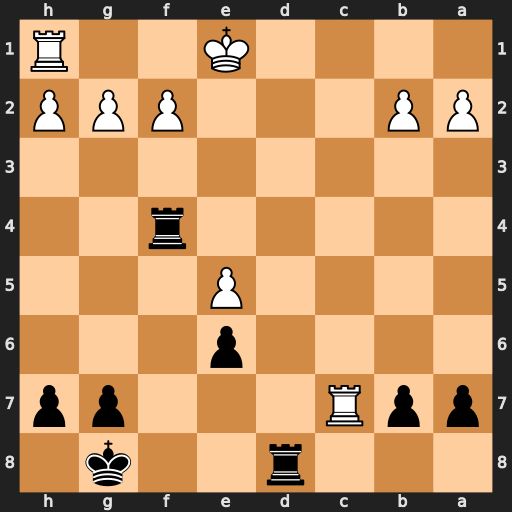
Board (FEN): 3r2k1/ppR3pp/4p3/4P3/5r2/8/PP3PPP/4K2R
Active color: b
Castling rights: K
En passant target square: -
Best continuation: Re4+ Kf1 Rd1#